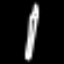
Label: pencil